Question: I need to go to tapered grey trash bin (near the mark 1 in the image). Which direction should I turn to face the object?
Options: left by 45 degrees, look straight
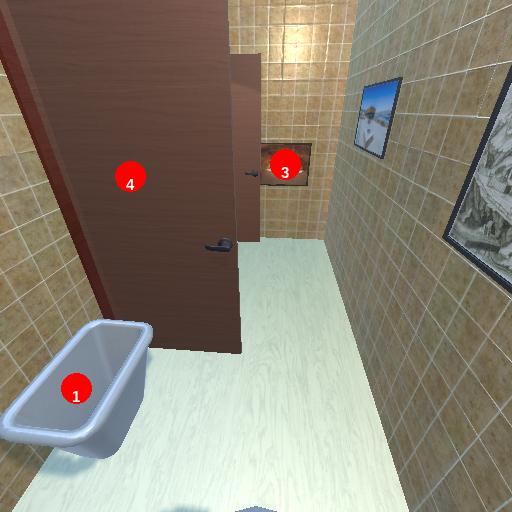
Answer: left by 45 degrees